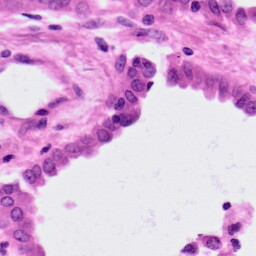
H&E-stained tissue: Lung